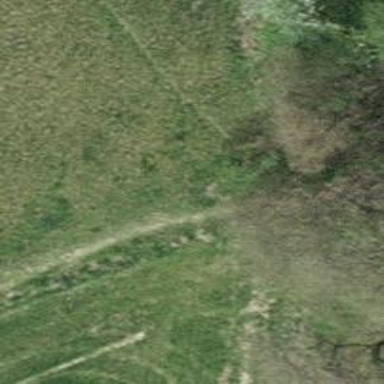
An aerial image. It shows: Grass path.